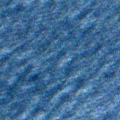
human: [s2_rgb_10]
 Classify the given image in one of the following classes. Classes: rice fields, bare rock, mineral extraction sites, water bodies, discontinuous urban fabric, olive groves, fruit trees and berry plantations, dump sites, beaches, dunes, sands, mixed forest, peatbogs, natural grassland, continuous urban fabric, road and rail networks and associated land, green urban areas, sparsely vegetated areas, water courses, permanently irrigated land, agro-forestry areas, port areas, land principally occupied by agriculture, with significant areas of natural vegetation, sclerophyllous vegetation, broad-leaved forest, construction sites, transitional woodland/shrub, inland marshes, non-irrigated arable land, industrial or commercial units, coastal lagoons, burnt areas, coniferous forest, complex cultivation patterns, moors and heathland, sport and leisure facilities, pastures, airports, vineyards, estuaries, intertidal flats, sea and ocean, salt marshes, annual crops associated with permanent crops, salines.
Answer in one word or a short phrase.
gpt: sea and ocean